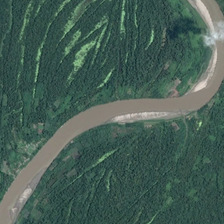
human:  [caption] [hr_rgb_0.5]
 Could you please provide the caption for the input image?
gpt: many green trees are in two sides of a curved gray river .

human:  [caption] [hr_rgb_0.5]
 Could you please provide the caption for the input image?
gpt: many green trees are in two sides of a curved gray river .

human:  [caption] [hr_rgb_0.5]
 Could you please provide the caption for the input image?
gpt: many green trees are in two sides of a curved gray river .

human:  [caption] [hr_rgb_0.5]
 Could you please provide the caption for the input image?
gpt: many green trees are in two sides of a curved gray river .

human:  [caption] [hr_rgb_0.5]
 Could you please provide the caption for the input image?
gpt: many green trees are in two sides of a curved gray river .